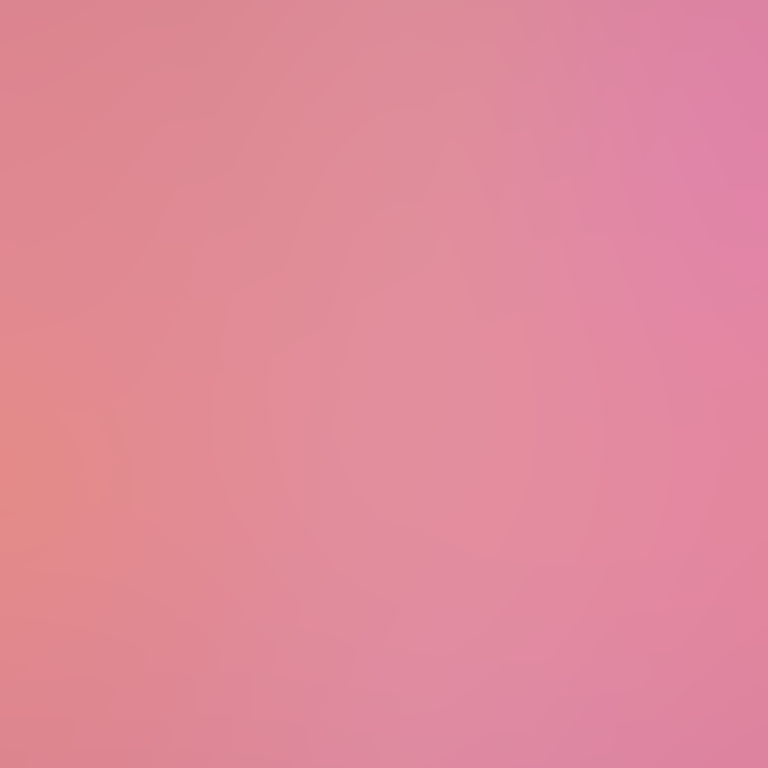
Abstract light effect, smooth gradient from soft pink to warm coral, serene atmosphere, diffuse light, no room, no furniture, no objects.